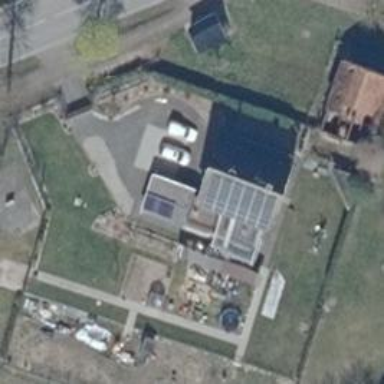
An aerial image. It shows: Solar-powered generator using photovoltaic technology. This small installation generates electricity through solar photovoltaic panels.